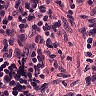
Metastatic tissue present: no